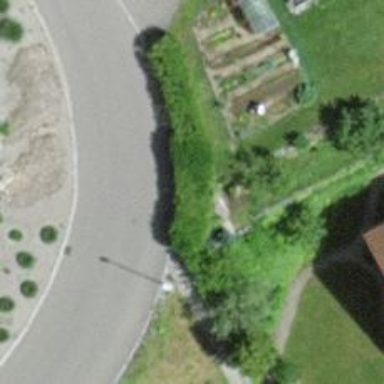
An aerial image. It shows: Hedge acting as barrier.